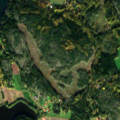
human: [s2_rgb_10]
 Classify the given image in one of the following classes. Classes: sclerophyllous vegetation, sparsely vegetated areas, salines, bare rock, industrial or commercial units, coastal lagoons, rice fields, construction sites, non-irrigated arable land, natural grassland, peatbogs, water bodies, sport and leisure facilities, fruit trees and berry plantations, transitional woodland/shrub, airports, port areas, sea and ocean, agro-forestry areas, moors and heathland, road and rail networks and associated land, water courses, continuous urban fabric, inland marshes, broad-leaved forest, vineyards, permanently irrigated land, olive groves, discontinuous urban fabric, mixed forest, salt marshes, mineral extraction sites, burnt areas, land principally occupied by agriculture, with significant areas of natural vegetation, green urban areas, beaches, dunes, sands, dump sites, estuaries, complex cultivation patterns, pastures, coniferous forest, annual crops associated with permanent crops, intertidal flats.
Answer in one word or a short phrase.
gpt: land principally occupied by agriculture, with significant areas of natural vegetation, mixed forest, transitional woodland/shrub, sea and ocean